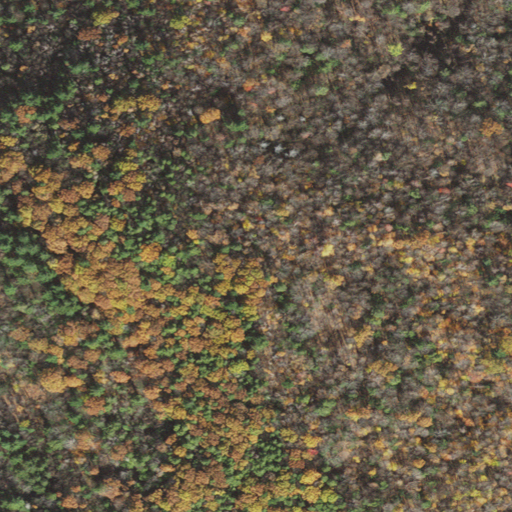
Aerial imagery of mountain in Massachusetts named Mill Hill containing mixed forest, deciduous forest, woody wetlands, and evergreen forest